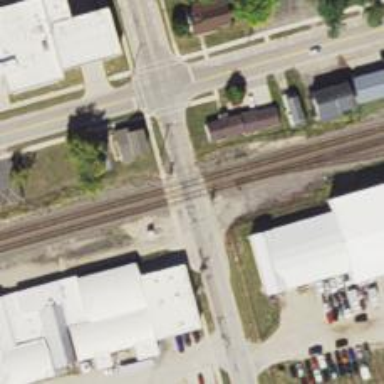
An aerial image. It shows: Railway level crossing.